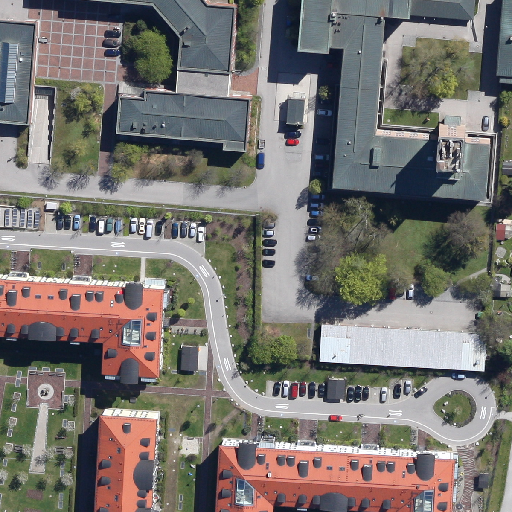
Referring expression: road